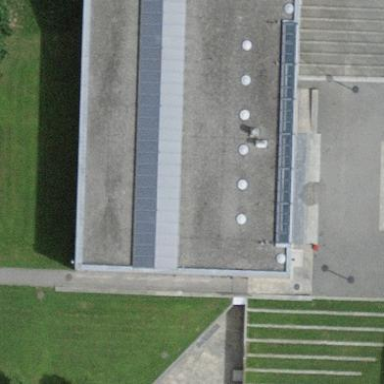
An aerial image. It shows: School building.